Question: I have a complex javascript function which could take 1 second, or many minutes sending an answer. So I created a Worker which is working, I'm calling this function from my UIWebView in Swift (stringByEvaluatingJavaScriptFromString). I'm waiting only 5 seconds (timeout created in the same Javascript), after that I terminate the worker (job.terminate()), and I start a different one with other parameters (simplier), which takes only 1 second in show the answer. The thing is, the first worker seems to be running in background even after the terminate signal. AS you can see in the image, the WebCore: Worker has a lot of CPU usage. How can I relly terminate the worker?

'''
job = new Worker("main.js");
var t = setTimeout(function(){
stop();
logNode.innerText = 'NULL';
},5000);
function stop() {
job.terminate();
job = undefined;
}
'''
(main.js):
'''
importScripts('dist/algorithm.js');
var lp;
self.addEventListener('message', function(e) {
...
...
'''
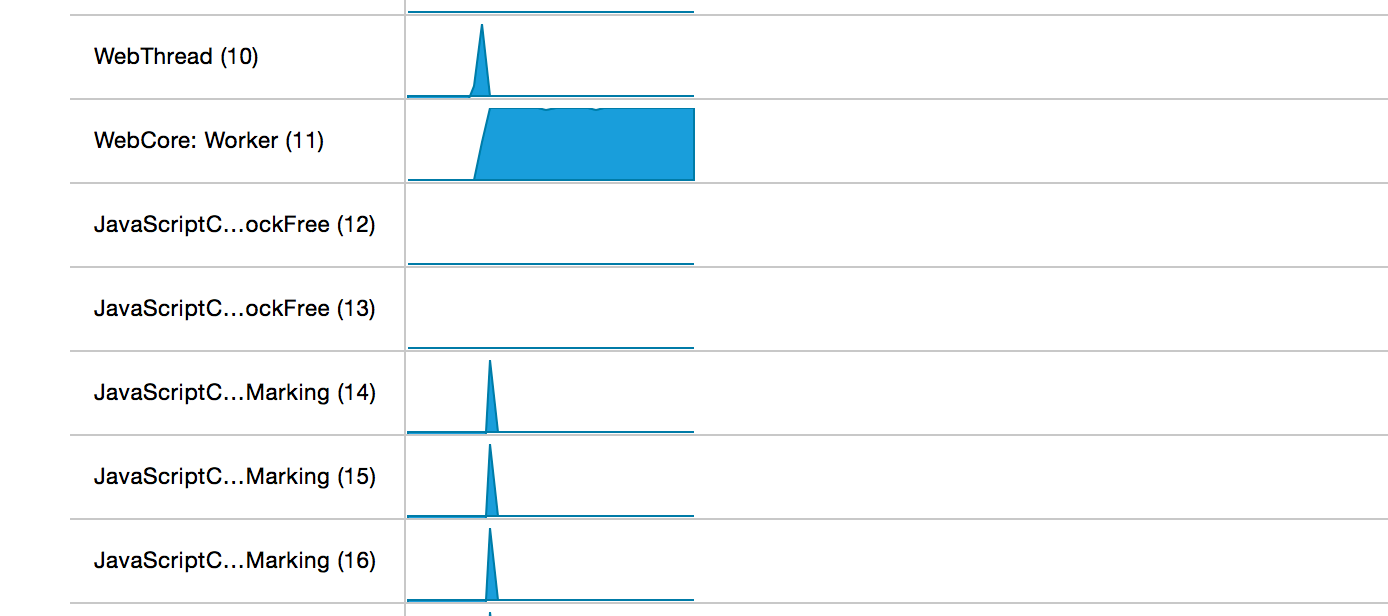
Answer: the easiest way to terminate the worker (and be sure of it) would be to inject a boolean expression to cause the code to "exception out" of its main loop (or even return gracefully if there is only 1 or 2 bottlenecks in the code.). and you can perform any required cleanup in a catch block prior to letting it exit naturally.
I personally hate ending threads with functions such as terminate or kill because it can leave things in a undefined state
The call to terminate may get ignored or enqueued for later simply because the worker is using all the resources it can leaving no time for message processing.